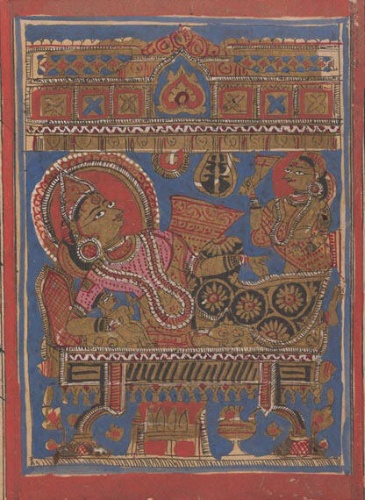
Date: 15th century
Object type: Folio
Classification: Paintings
Medium: Ink, opaque watercolor, and gold on paper
Culture: India (Gujarat)
Dimensions: Overall: 4 3/8 x 10 5/8 in. (11.1 x 27 cm)
Department: Asian Art
Credit line: Rogers Fund, 1955
Accession year: 1955
Repository: Metropolitan Museum of Art, New York, NY